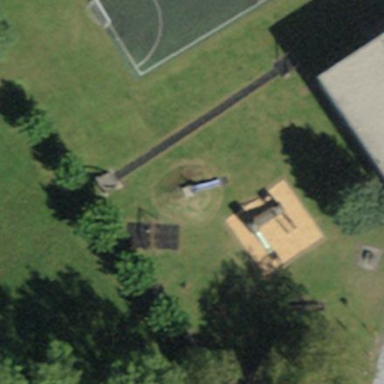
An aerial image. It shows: Playground area for leisure land.